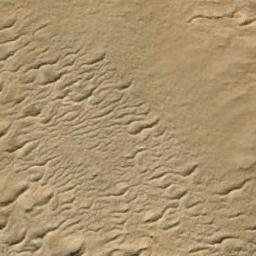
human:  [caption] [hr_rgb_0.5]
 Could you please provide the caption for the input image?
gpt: The desert is full of yellow sand .

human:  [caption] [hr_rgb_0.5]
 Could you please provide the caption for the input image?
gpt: The desert has yellow sand and some trellis dunes of different sizes .

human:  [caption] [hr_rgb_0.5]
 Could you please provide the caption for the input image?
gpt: This is a yellow desert with wavy stripes .

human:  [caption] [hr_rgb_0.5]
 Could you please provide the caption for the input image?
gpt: There are deep ravines in this desert .

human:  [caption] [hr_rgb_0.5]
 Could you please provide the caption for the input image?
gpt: A yellow desert with many dunes .